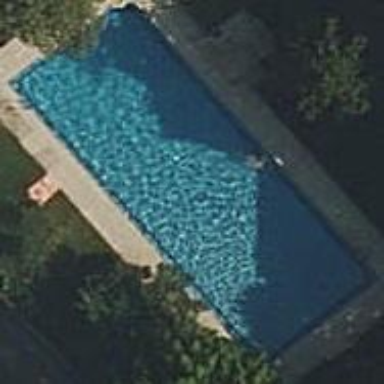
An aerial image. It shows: Swimming pool located in leisure land.